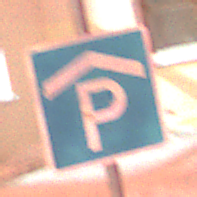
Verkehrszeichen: Parkhaus
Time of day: Night
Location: Outdoor (Urban)
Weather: Overcast
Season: Winter
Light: Artificial